Question: In what seems to be a very odd turn, I am trying to create a Sql Database project in Visual Studio 2012, and am getting this nutty error:

And clicking on either link leads to a Page Not Found at Microsoft.com, which is odd in itself.
From the bare text of the error message, which is (for search purposes):
> This version of SQL Server Data Tools is not compatible with the
database runtime components installed on this computer.
Considering that I have Sql Server 2012 Developer Edition installed on the workstation, this seems incredible. I can open or create a database project in VS2008 with Sql Server 2012 DE installed, so why not VS 2012?
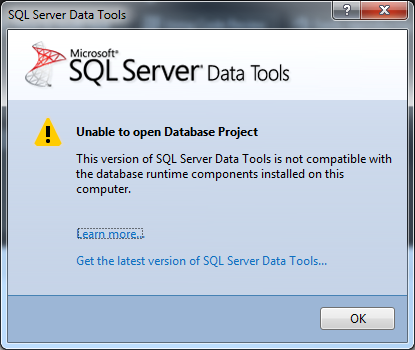
Answer: I Installed SQL Server 2012 Service pack 1 yesterday and then I started getting the problem you describe in Visual Studio 2012. Not only with database projects; I could not use the SQL Server Object Explorer, not open sql-scripts and lots of other weird database related errors. Always with the same message:
"This version of SQL Server Data Tools is not compatible with ... bla, bla, bla ..."
This solution helped me: <URL>
Hope this can help you too
With the it seems you have to also update the SQL Server Data Tools available <URL> for more details.